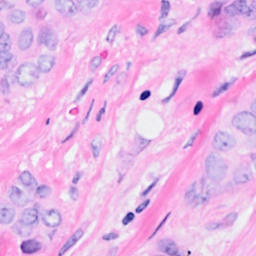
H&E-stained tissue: Breast